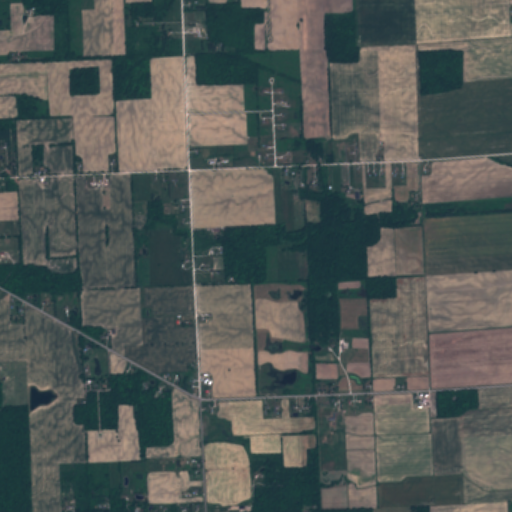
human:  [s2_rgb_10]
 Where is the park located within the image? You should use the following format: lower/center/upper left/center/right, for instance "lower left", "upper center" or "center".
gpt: The park is located in the left of the image.
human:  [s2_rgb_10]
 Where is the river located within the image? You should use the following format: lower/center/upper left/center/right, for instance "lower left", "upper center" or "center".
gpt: The river is located in the lower left of the image.
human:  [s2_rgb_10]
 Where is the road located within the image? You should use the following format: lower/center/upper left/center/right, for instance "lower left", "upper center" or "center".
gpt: There is no road in the image.